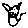
Label: cat